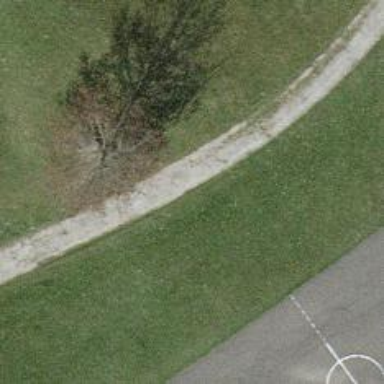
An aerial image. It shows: Path surfaced with fine gravel.